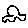
Label: car